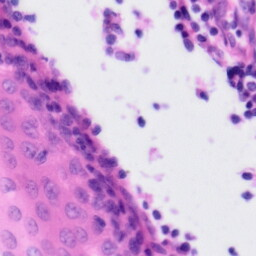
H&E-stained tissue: Tonsil